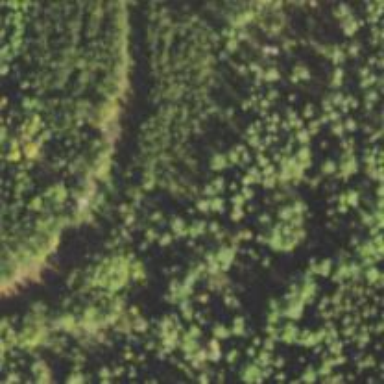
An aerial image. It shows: Natural track road.